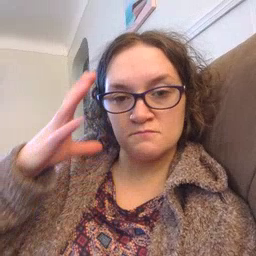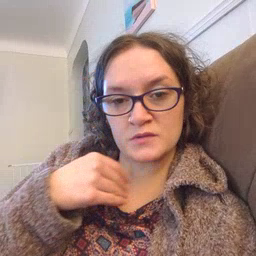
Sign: pretty